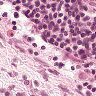
Metastatic tissue present: no